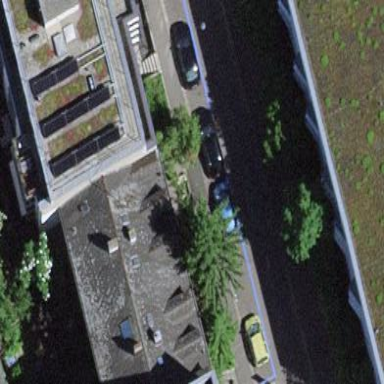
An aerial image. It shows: Parking lane with parallel orientation. The surface of the lane is asphalt.